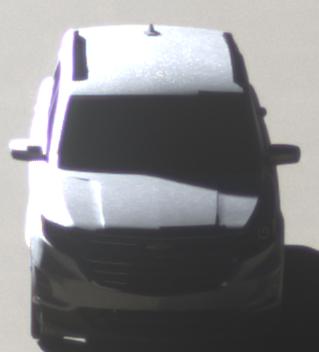
Make: Chevrolet
Model: Equinox
Detailed model: Gen. 2
Model produced from: 2015
Model produced until: 2017
Doors: 5
Color: white
Road condition: dry road
Daytime: morning or afternoon
Contrast: high contrast